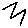
Label: zigzag